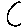
Label: moon